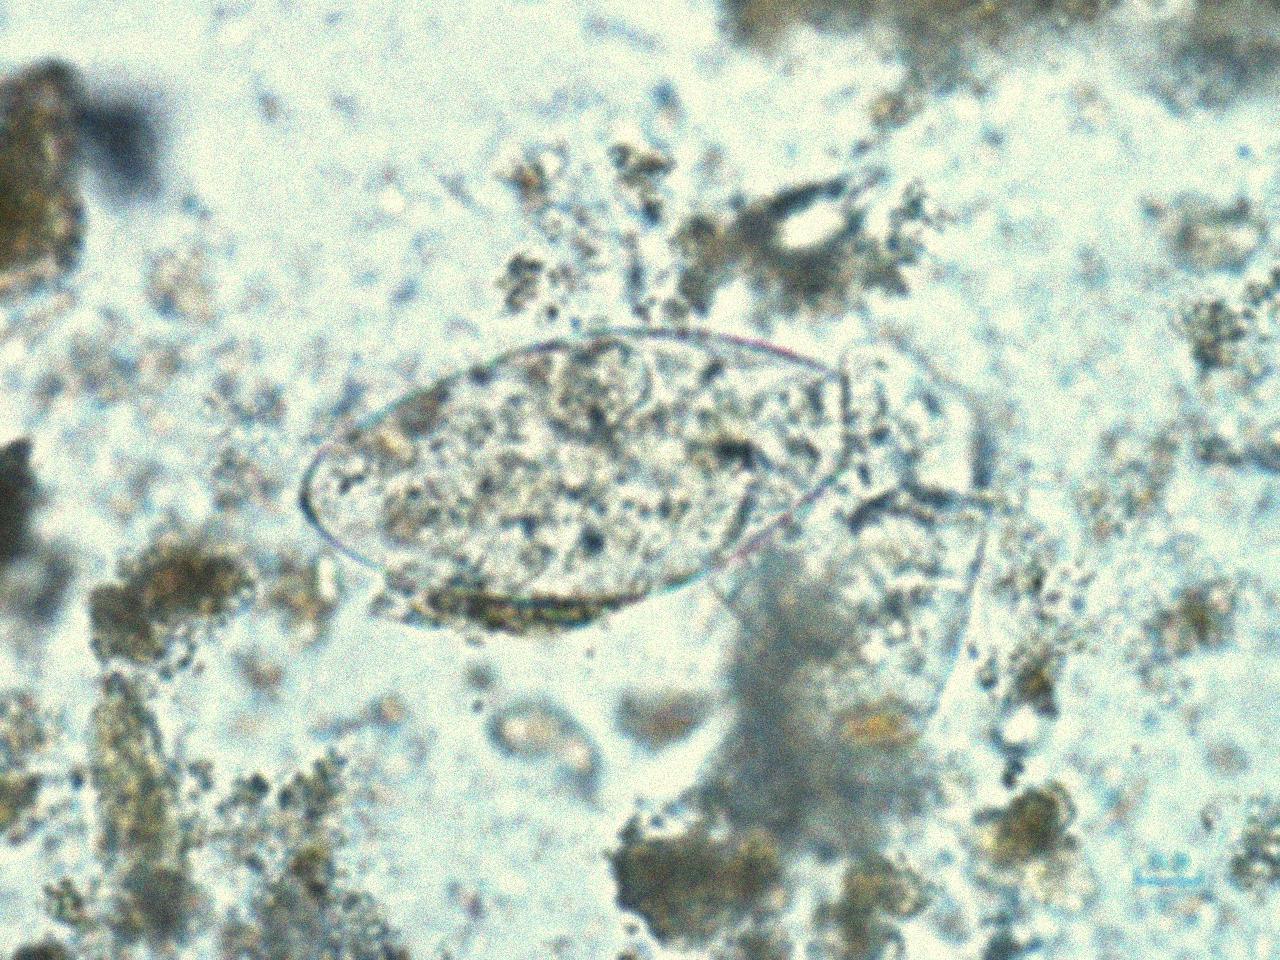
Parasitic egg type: Fasciolopsis buski